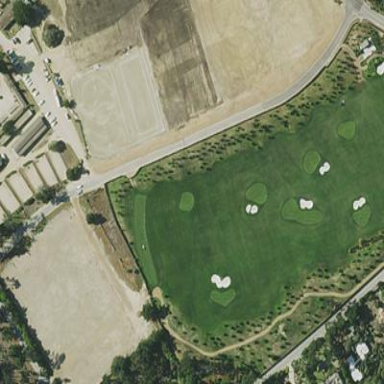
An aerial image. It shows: Attraction on grass landuse featuring golf driving range.